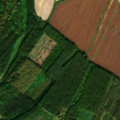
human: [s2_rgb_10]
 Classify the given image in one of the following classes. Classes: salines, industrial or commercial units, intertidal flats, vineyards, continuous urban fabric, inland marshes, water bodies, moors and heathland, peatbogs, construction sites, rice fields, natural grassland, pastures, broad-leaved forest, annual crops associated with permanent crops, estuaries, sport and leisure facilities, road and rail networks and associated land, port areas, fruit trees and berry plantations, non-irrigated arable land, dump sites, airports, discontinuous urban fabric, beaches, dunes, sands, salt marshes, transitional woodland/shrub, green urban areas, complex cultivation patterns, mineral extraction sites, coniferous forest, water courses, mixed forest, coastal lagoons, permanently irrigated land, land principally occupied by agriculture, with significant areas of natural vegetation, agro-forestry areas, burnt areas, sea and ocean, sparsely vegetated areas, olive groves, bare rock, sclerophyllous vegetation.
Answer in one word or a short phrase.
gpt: non-irrigated arable land, broad-leaved forest, transitional woodland/shrub